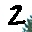
Label: 2